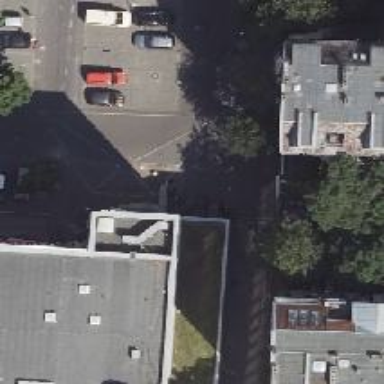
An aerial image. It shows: Parking entrance.